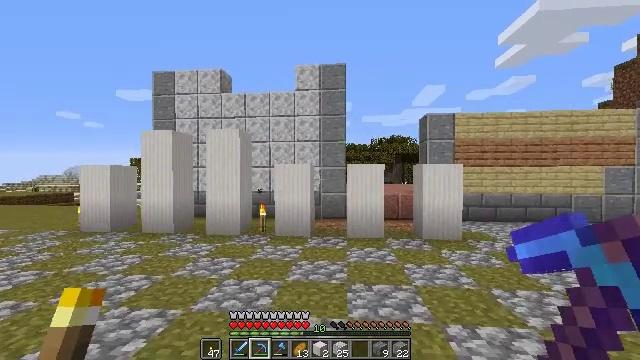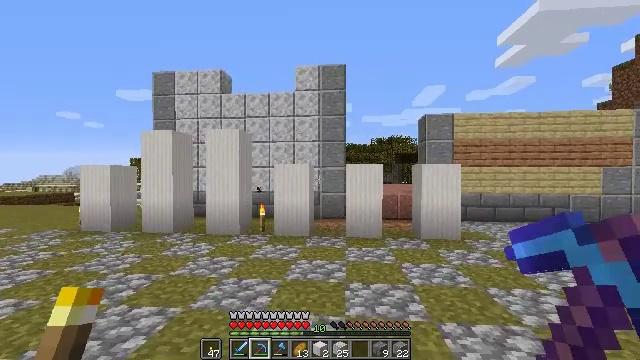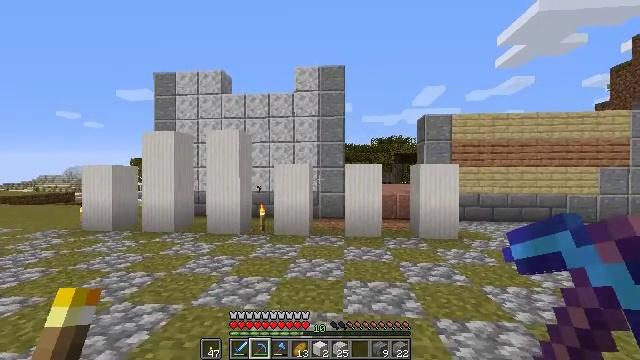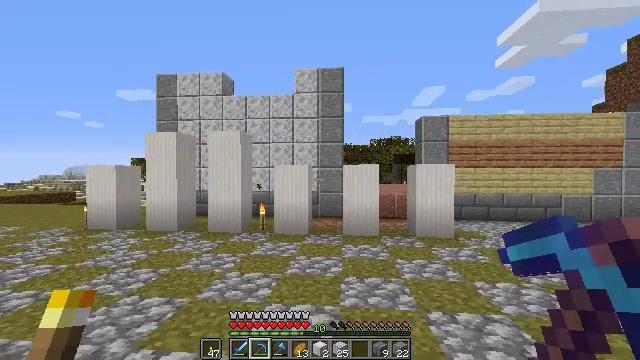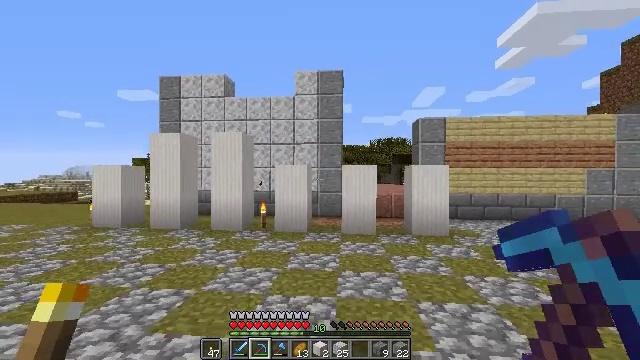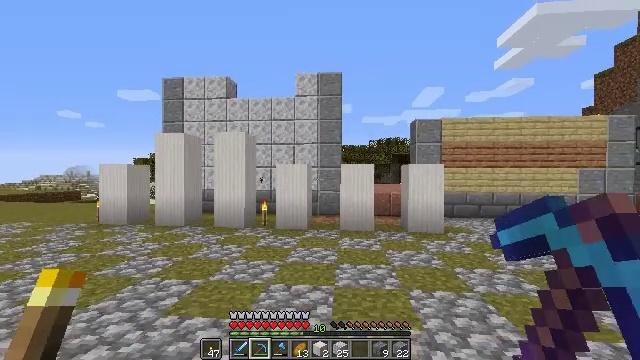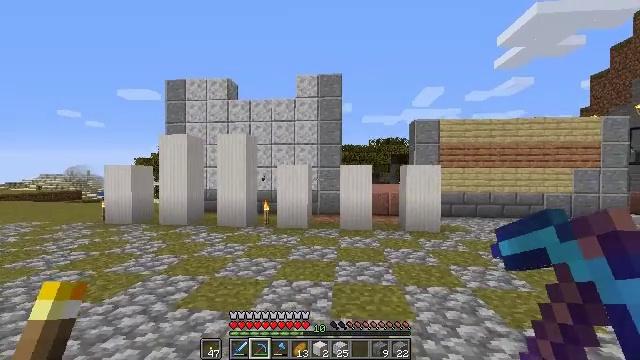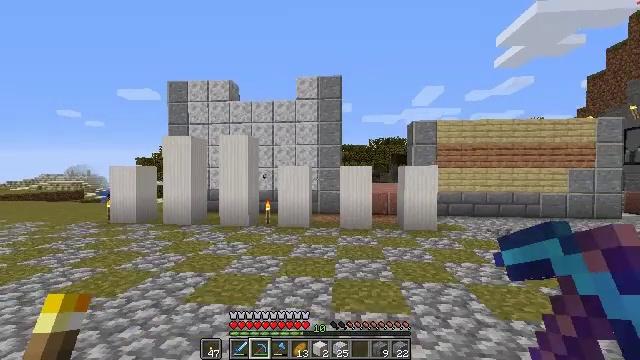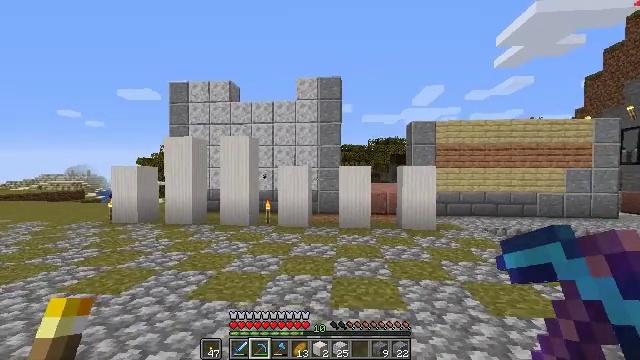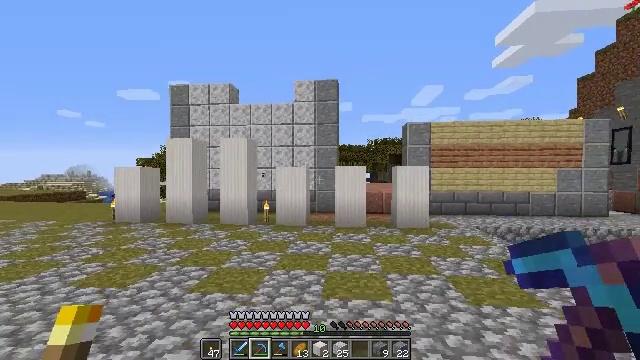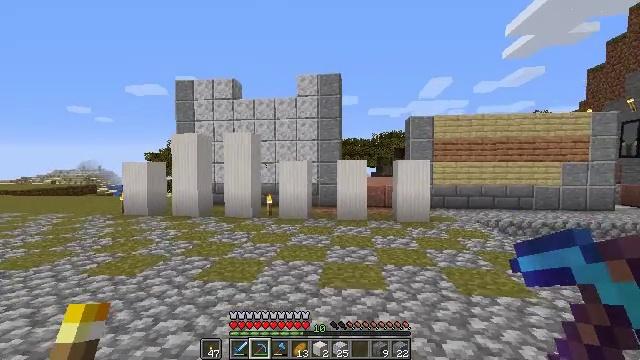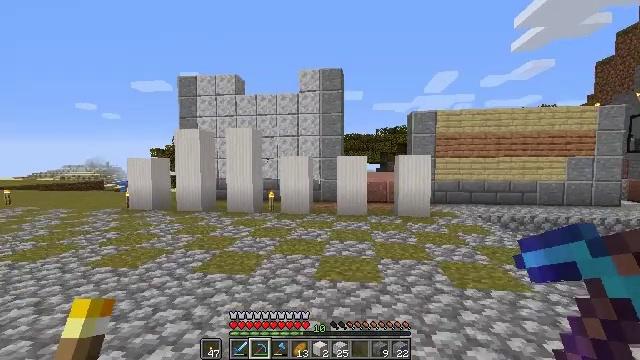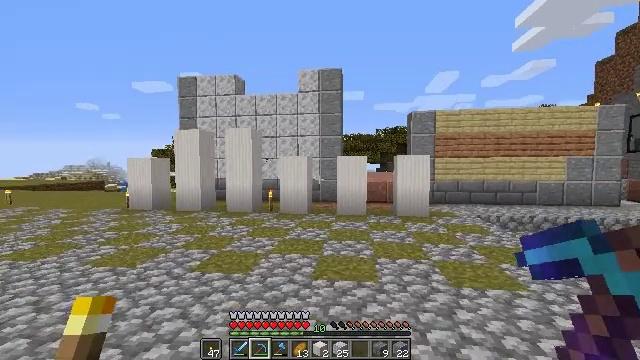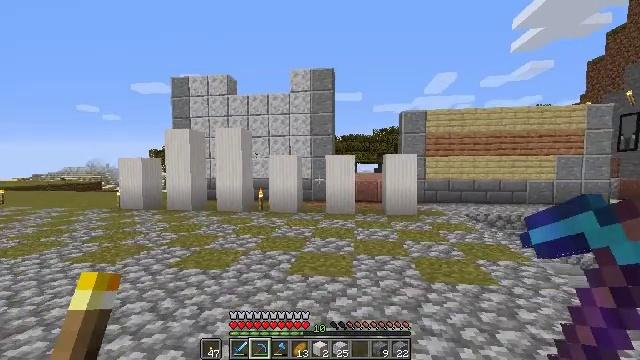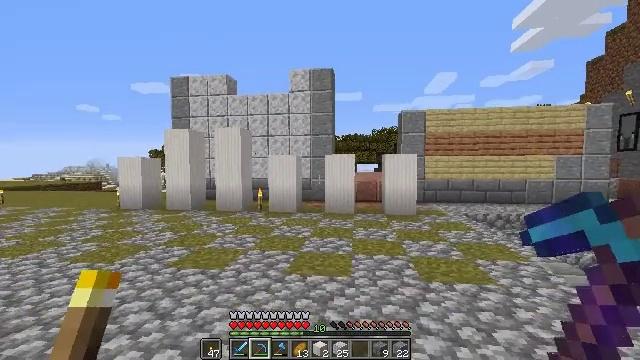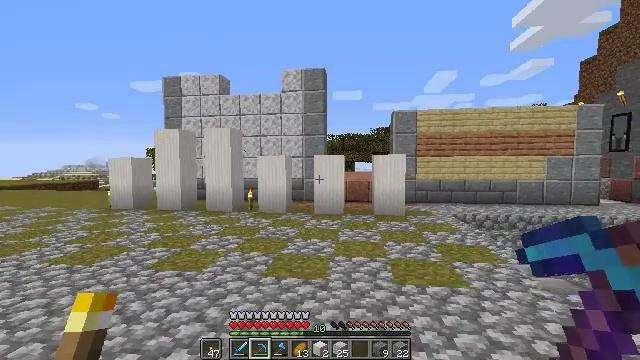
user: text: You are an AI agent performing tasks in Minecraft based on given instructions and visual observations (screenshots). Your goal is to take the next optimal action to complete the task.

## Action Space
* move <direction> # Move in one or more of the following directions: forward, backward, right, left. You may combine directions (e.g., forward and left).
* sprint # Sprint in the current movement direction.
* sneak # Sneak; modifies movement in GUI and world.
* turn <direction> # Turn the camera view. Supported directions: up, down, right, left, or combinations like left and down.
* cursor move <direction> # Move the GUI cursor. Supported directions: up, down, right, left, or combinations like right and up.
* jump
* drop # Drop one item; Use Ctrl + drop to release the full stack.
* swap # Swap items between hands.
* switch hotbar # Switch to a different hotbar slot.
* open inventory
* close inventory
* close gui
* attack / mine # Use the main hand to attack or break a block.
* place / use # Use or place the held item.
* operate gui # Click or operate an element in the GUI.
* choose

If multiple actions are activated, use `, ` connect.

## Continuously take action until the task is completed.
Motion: motion action
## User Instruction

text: Gather quartz pillar from a structure.
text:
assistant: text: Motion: move back
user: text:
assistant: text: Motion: move back
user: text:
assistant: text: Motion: move back
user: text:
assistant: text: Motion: move back
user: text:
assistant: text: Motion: move back
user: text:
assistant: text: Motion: move back
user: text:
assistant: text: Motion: move back
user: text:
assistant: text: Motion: move back and move right
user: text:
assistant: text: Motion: move back and move right
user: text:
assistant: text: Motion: move right, turn left and down
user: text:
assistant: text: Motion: move right, turn left and down
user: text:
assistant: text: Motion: move right
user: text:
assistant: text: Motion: move right
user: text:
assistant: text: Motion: move right
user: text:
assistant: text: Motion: move right
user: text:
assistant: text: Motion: move right
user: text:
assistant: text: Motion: move right
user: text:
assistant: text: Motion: move right
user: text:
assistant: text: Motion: move right
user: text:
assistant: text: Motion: move right
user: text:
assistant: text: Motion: move right
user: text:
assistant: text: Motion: move right
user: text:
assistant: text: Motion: no_op
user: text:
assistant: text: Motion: no_op
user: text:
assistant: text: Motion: no_op
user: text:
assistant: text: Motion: no_op
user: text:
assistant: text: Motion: no_op
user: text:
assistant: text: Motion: no_op
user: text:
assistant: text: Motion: no_op
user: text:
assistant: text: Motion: no_op